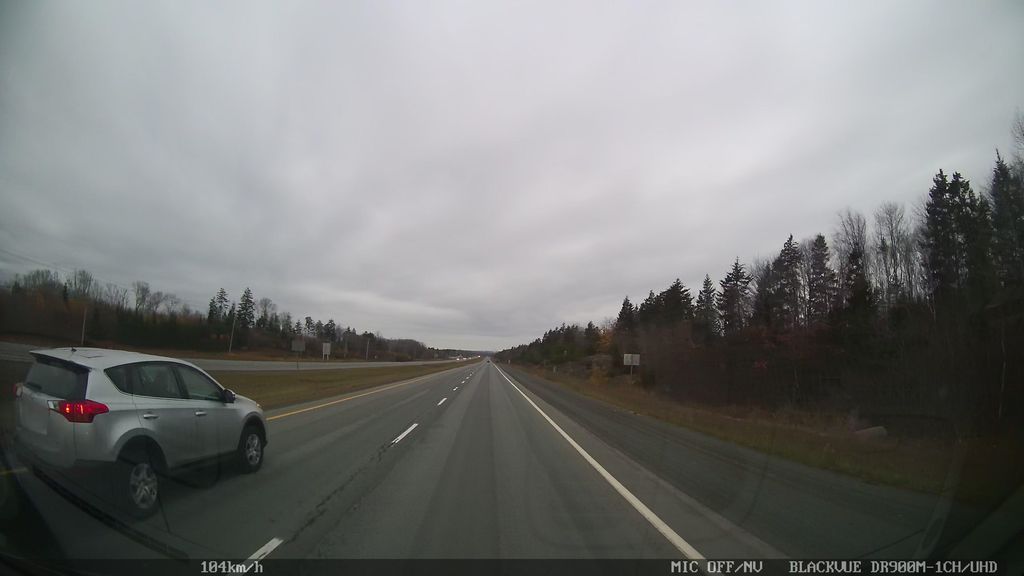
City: halifax